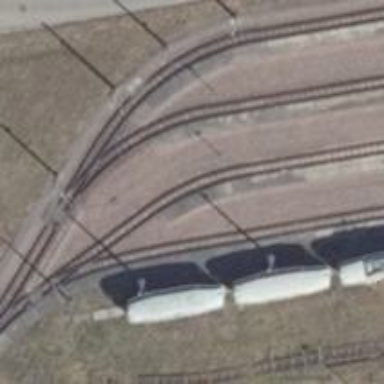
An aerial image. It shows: Tram railway.